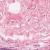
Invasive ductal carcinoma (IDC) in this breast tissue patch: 0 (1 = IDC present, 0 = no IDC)